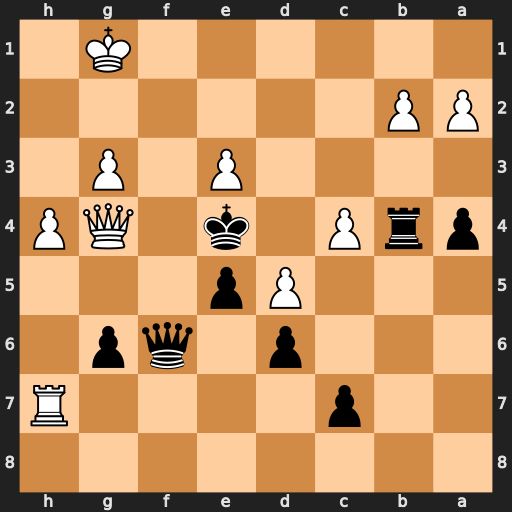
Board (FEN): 8/2p4R/3p1qp1/3Pp3/prP1k1QP/4P1P1/PP6/6K1
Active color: b
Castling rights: -
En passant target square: -
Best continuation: Kxe3 Qg5+ Qxg5